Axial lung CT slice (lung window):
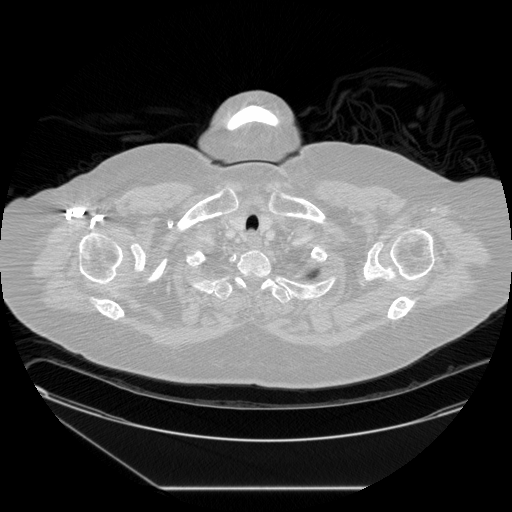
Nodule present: no